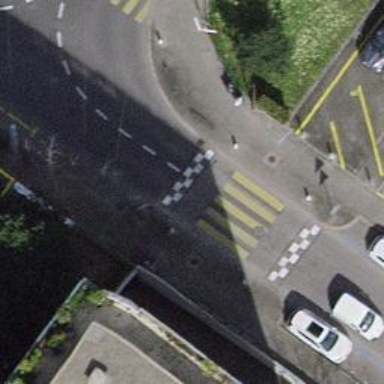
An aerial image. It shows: Uncontrolled zebra crossing with traffic calming table. The crossing is marked with zebra stripes.